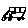
Label: car